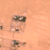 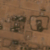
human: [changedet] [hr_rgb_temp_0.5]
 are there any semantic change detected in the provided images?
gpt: Some new buildings appear in the desert area.